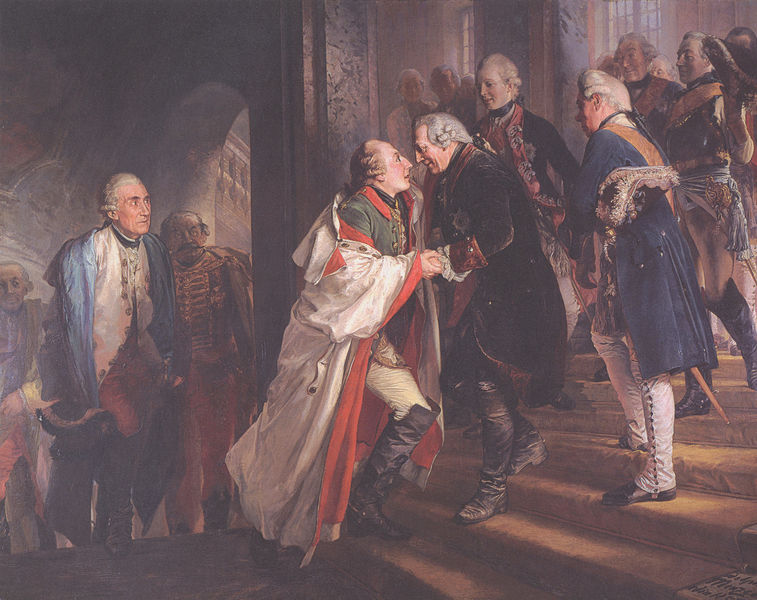
Titel: Zusammenkunft Friedrichs II. mit Kaiser Joseph II. zu Neiße
Künstler: Adolph Menzel
Standort: Berlin
Institution: Alte Nationalgalerie
Schlagwörter: blau, dunkel, gemälde, hand, mann, schatten, umhang, weiß, gelb, grün, menschen, ocker, braun, elegant, fenster, frankreich, frisur, geste, grau, hell, hut, hüte, licht, marmor, männer, nase, orange, profil, raum, schwarz, szene, tür, blick, gebäude, rot, schloss, beige, gespräch, malerei, party, teppich, alt, feier, gedränge, hose, jacke, jung, schnurrbart, wand, diener, geschichte, historie, kleidung, pelz, samt, bildnis, hände, porträt, öl, futter, gewand, haare, mantel, realismus, adel, innen, saum, borte, knopf, locke, locken, puder, rokoko, schulter, fell, perücke, schärpe, adlig, lächeln, kuss, umarmung, bogen, naturalismus, gamasche, schuhe, hosen, schwer, weis, figuren, rundbogen, friedrich, ölgemälde, krieg, treppe, gefolge, kaiser, könig, soldaten, schnäuzer, nasen, mimik, stuck, aufgang, menzel, stufe, stufen, knöpfe, knopfleiste, oben, unten, wände, palast, balustrade, kohle, militär, schwert, säbel, uniform, uniformen, mäntel, degen, dreispitz, offizier, orden, stiefel, herrscher, treffen, menschenmenge, art, hubi, begegnung, empfang, treppenhaus, begrüssung, historiengemälde, historismus, miene, adelig, adlige, könige, ereignis, ankunft, innenfutter, livree, teppicht, perücken, stulpen, fritz, gamaschen, gün, preußen, aufstieg, graf, details, kniefall, schärpen, begrüssen, willkommen, gruss, perrücken, bogengang, treppenaufgang, barrock, aristokratie, borten, reiterstiefel, stiege, aufgeregt, kommen, farbsymbolik, friedrich der grosse, händedruck, wieß, handschlag, mante, staatsmänner, stiefeln, nee, oben unten, friedrich ii., hochadel, entgegenkommen, genknöpft, hand reichen, handdruck, hände schütteln, blauer rock, friedrichsbilder, habil vom kohle, zeremoniel, absprache, fände, gammaschen